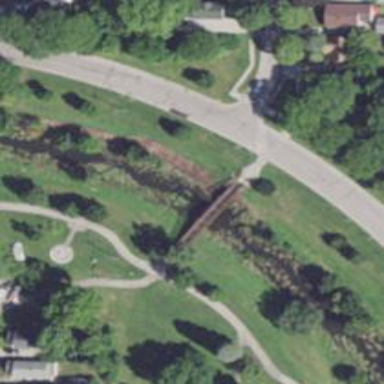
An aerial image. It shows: Path leading to bridge.